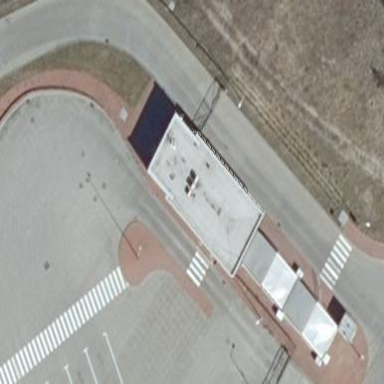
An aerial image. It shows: Service building.